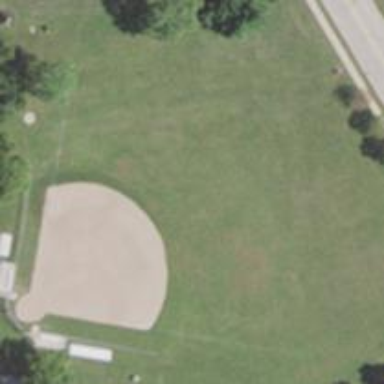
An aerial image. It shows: Baseball pitch for leisure land activities.